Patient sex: M
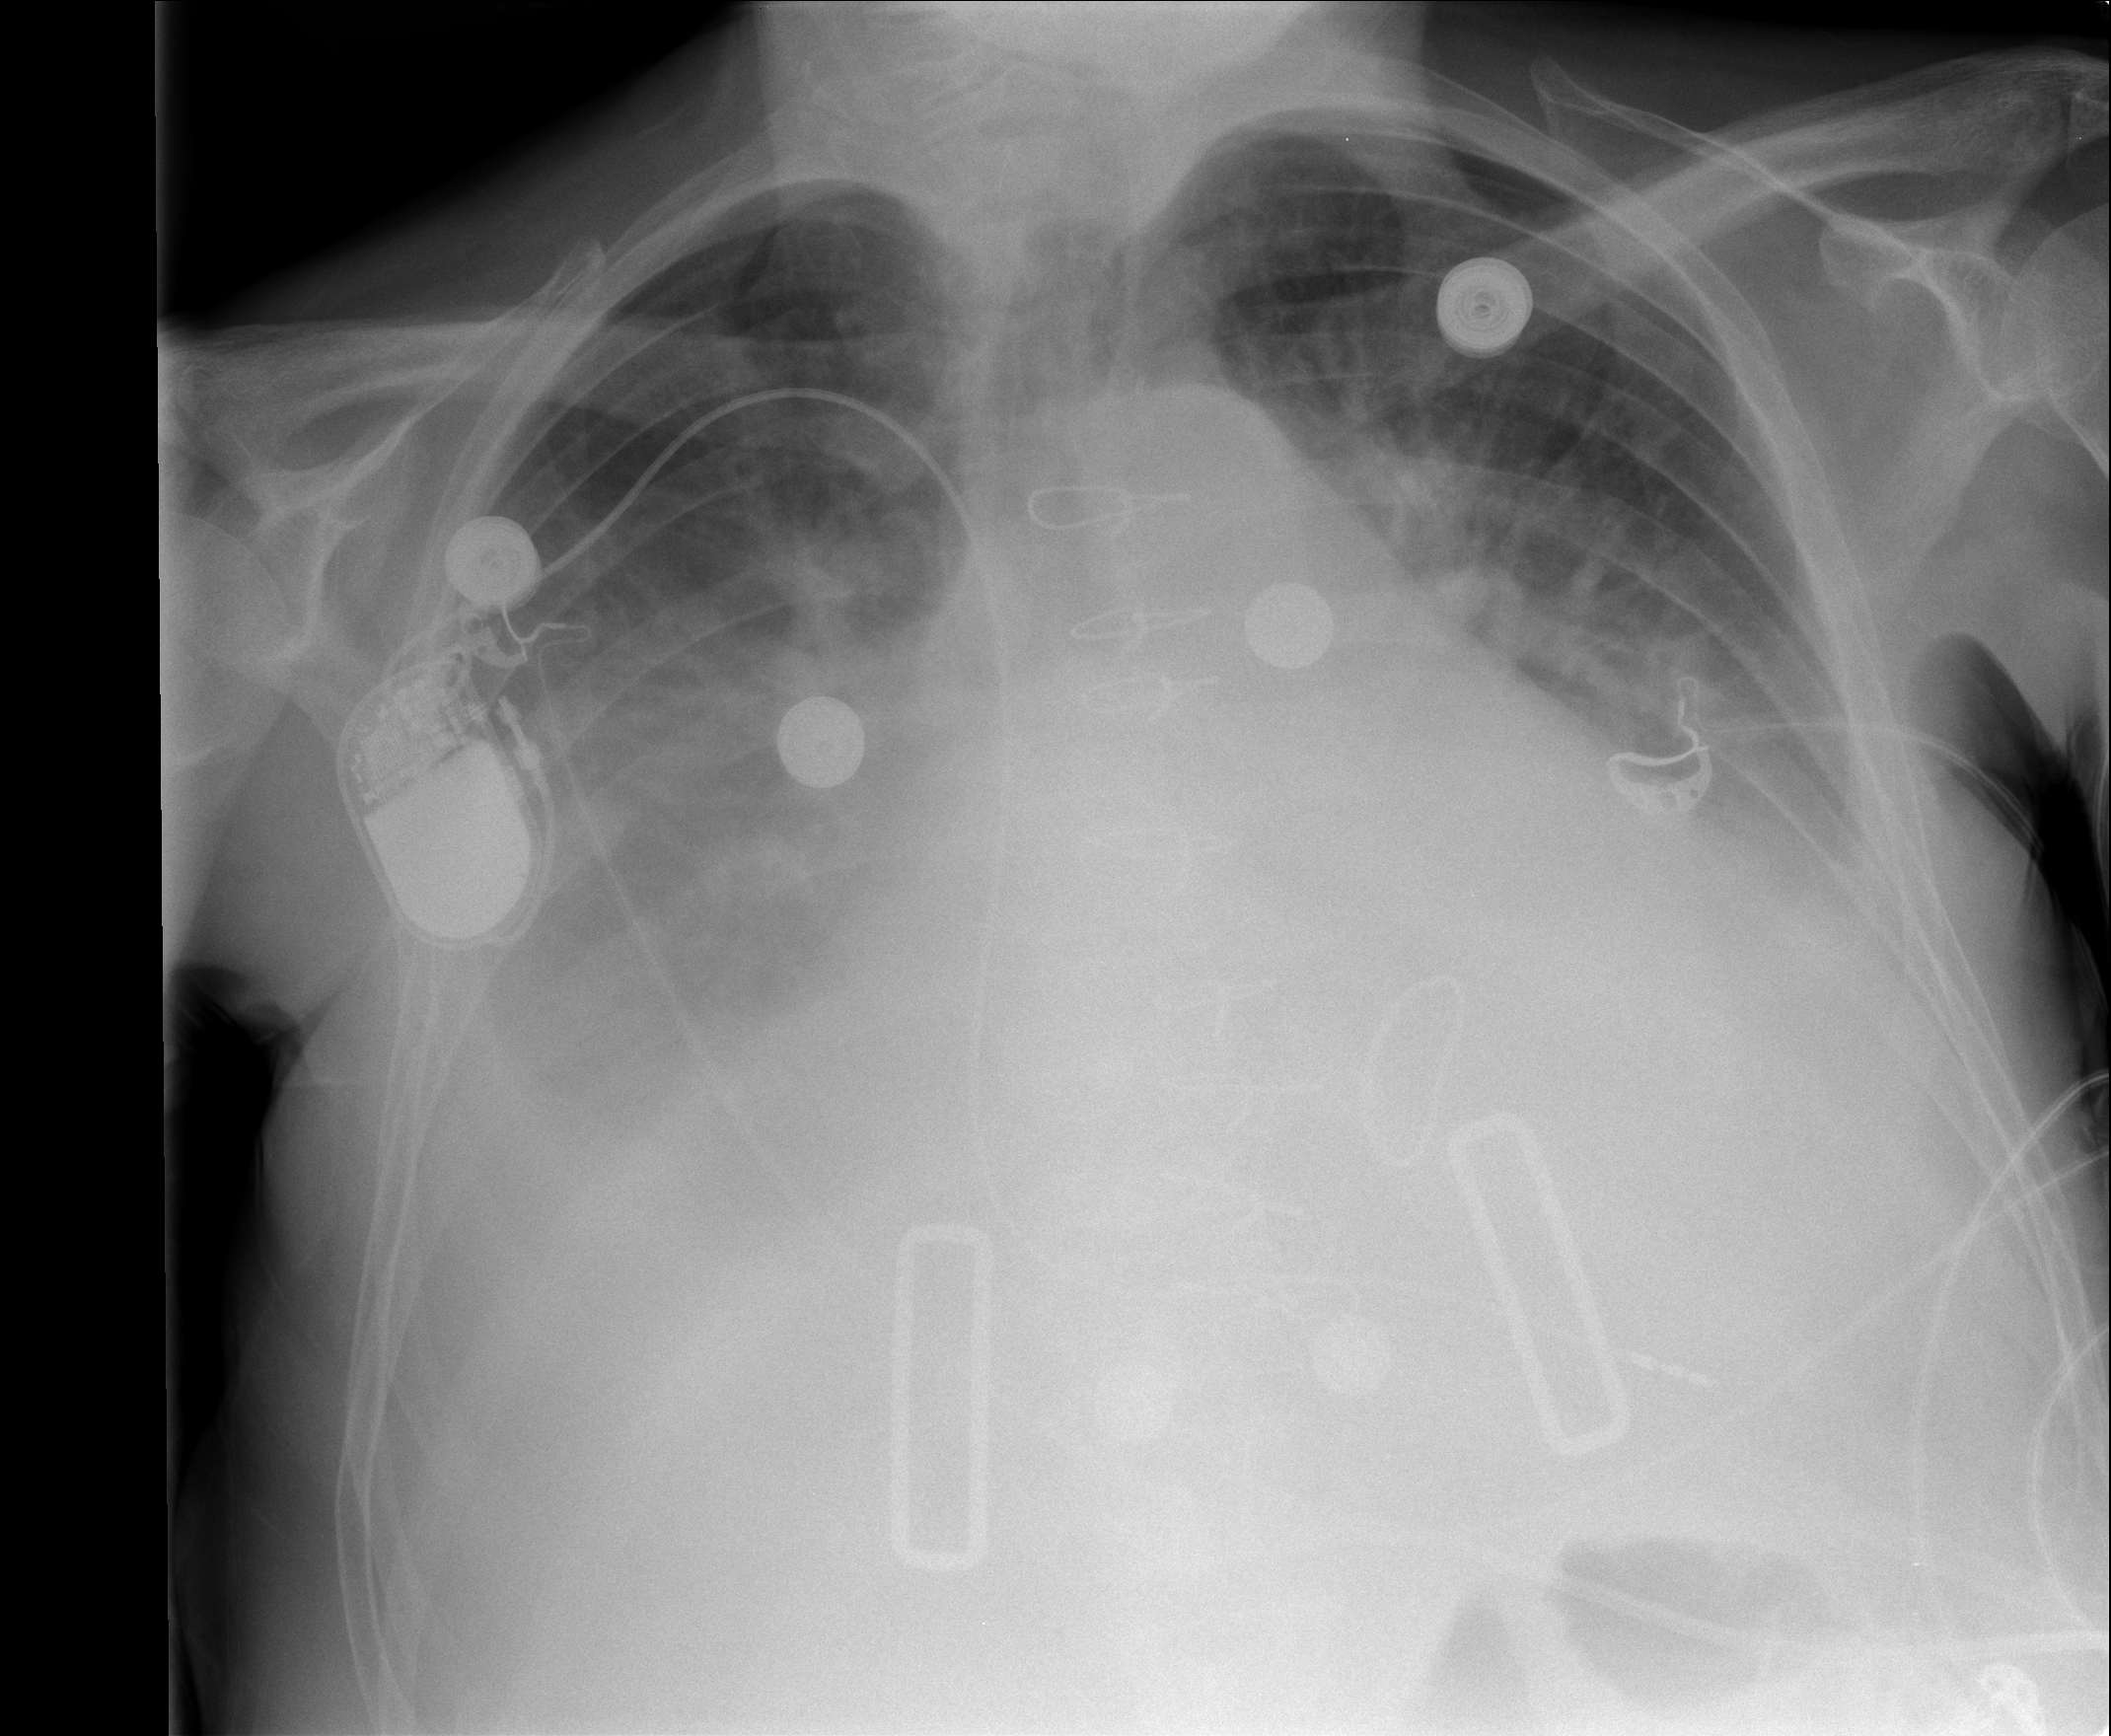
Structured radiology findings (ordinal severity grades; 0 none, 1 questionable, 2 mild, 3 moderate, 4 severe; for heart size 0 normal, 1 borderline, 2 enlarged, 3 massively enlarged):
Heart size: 3
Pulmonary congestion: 2
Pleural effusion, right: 3
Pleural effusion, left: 2
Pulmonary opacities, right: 1
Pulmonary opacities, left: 1
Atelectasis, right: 3
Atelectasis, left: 0